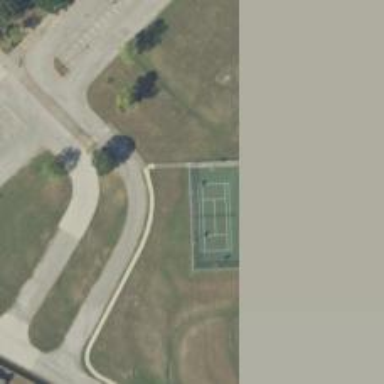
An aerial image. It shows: Basketball court on pitch.